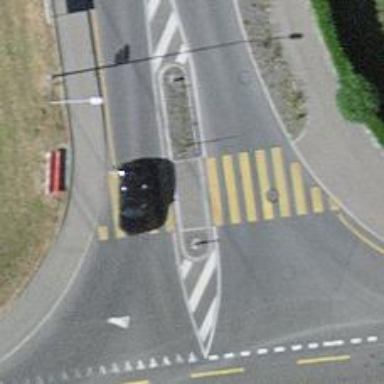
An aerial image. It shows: Pedestrian crossing with zebra markings on footway.